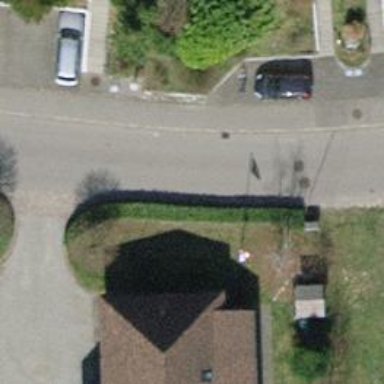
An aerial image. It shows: Residential road with asphalt surface. The sidewalk on the right also has asphalt surface.